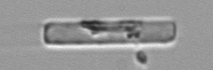
Label: Guinardia_delicatula